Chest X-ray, PA view. Patient: 40 years old, sex M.
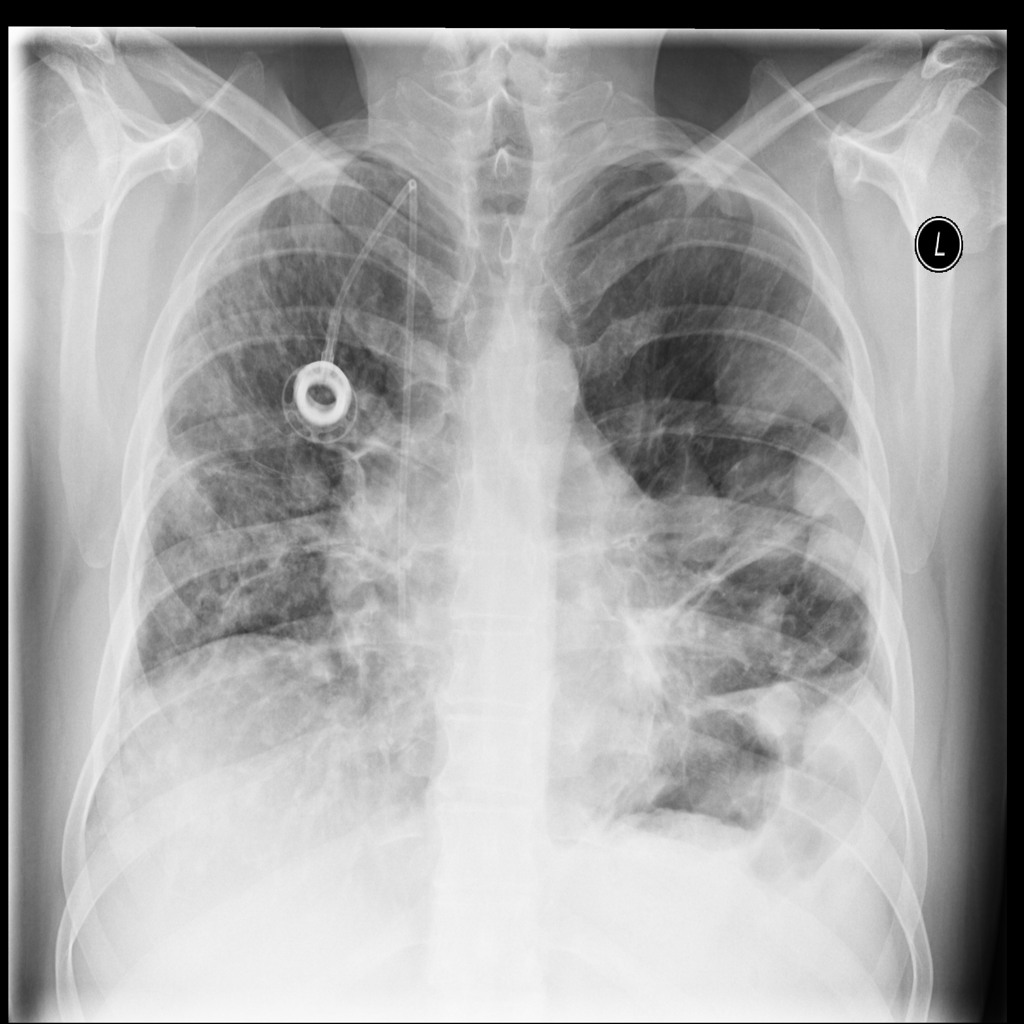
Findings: No Finding